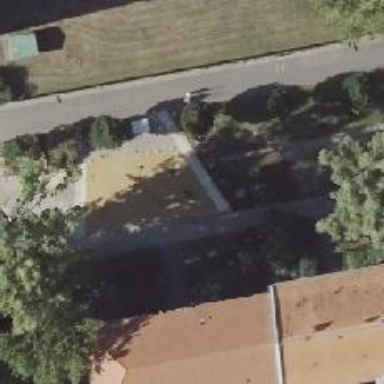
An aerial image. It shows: Playground featuring trampoline.